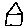
Label: house